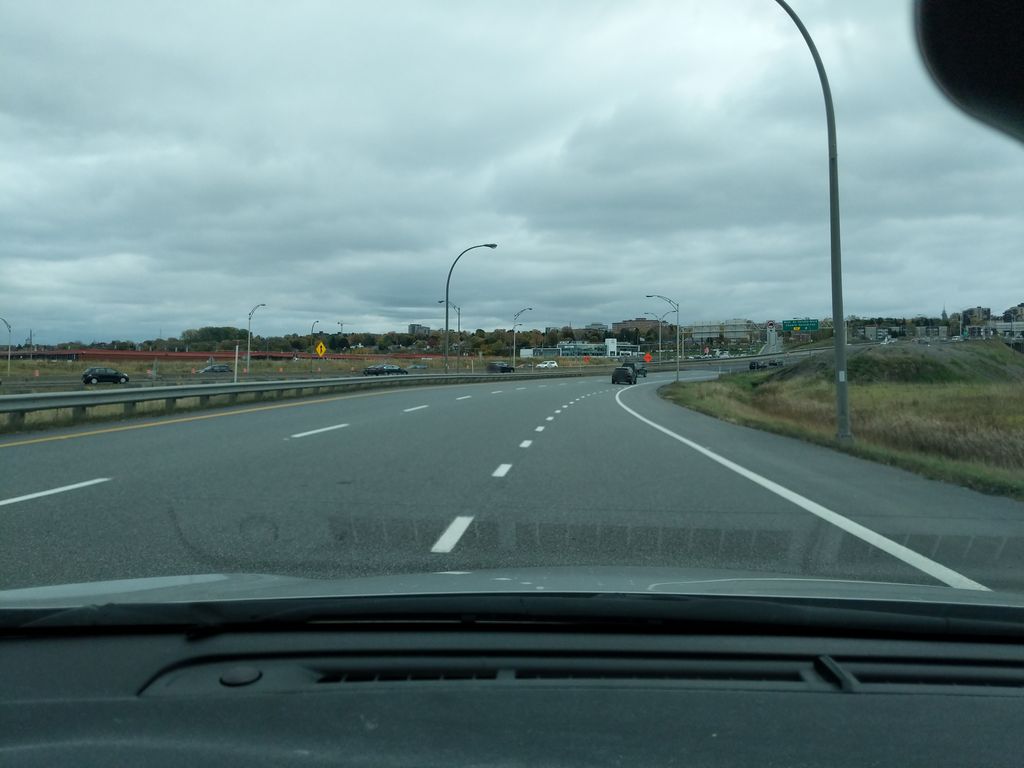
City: quebec_city